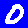
Digit: 0